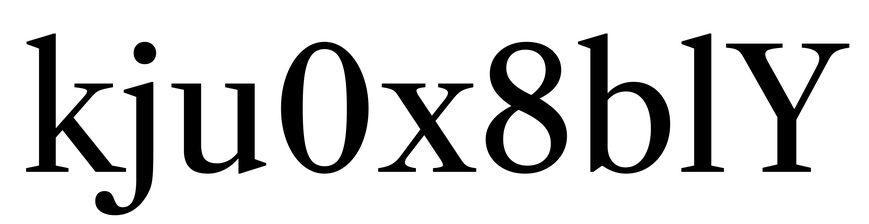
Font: LibreCaslonText_Regular